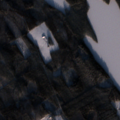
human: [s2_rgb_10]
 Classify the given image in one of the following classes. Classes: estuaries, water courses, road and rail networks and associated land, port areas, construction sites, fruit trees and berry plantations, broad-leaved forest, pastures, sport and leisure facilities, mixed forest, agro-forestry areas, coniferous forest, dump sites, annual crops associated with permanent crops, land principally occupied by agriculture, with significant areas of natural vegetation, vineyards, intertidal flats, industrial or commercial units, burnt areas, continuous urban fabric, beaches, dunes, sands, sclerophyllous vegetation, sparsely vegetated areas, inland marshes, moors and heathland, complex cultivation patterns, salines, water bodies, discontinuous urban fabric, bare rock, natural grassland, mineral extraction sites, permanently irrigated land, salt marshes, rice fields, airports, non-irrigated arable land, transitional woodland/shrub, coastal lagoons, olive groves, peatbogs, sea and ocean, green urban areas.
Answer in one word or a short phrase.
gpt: coniferous forest, mixed forest, transitional woodland/shrub, water bodies